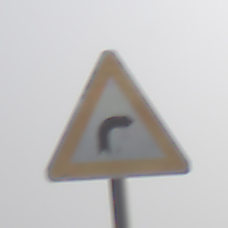
Verkehrszeichen: KurveRechts
Umgebung: Outdoor, Nature
Tageszeit: MorningAfternoon
Wetter: PartlyCloudy
Licht: Natural
Jahreszeit: NotSpecified
Kontrast: MediumContrast